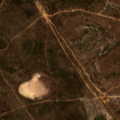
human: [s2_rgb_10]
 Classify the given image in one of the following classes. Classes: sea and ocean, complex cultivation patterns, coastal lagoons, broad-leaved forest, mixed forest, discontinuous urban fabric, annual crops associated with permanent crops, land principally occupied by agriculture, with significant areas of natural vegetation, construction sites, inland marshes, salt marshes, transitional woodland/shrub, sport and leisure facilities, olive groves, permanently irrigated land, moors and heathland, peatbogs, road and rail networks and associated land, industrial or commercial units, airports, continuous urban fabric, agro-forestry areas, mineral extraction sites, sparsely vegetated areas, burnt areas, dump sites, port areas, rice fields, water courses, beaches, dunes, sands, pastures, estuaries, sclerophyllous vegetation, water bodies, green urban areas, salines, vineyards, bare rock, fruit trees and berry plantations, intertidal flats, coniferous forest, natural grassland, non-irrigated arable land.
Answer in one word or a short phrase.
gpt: transitional woodland/shrub